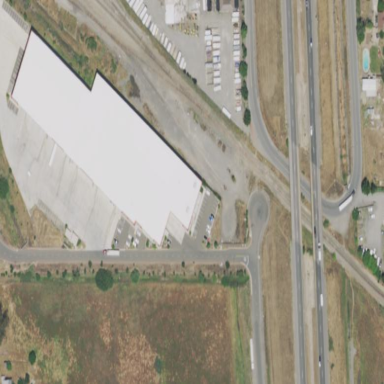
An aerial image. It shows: Warehouse.